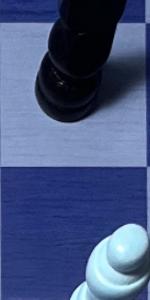
Label: Empty